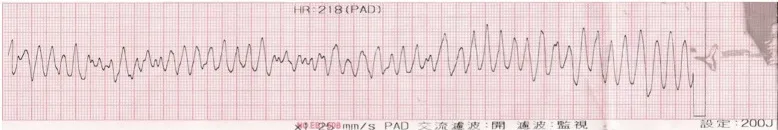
(A) The electrocardiogram of the young female patient showing ventricular fibrillation during resuscitation initially.
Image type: electrography (ekg)